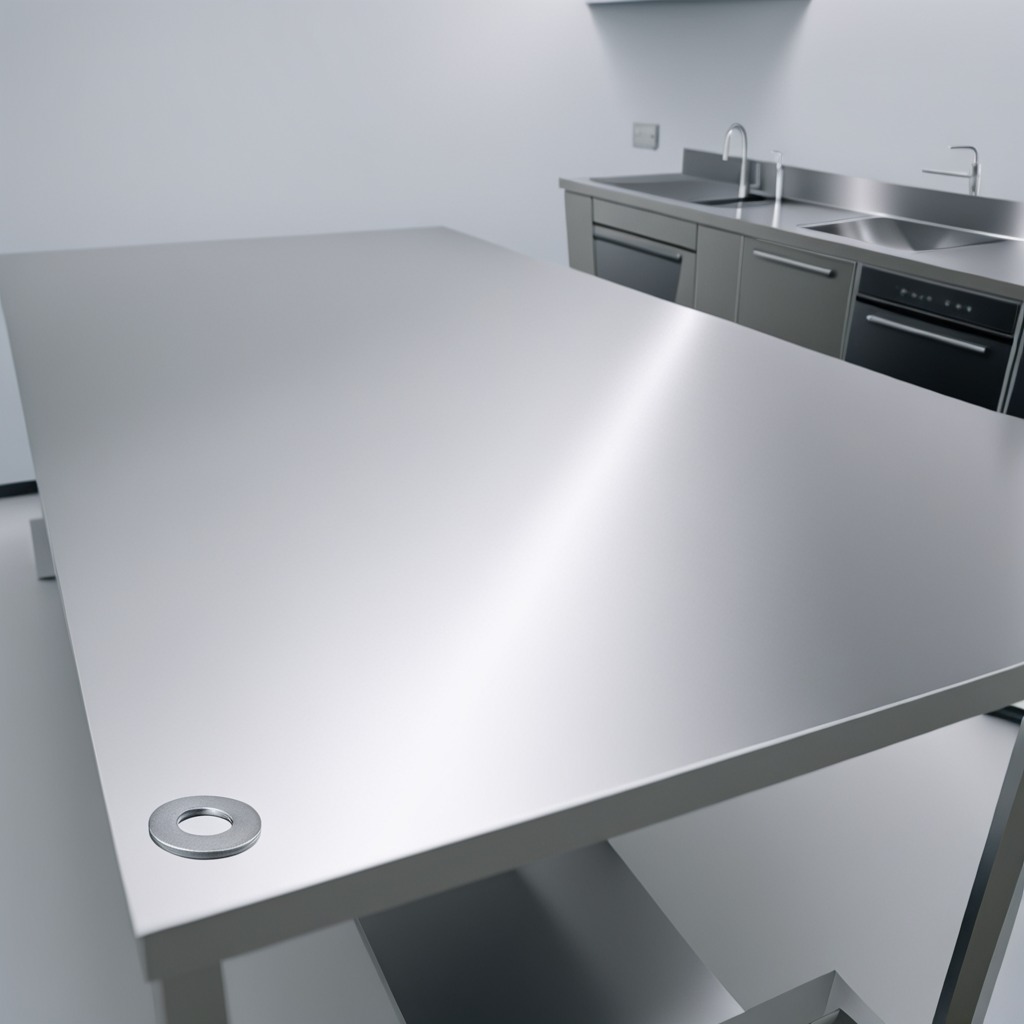
A flat metal washer is lying on the stainless steel table in a high-end prototyping lab.